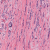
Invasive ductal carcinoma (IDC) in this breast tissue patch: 1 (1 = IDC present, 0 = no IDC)